Field crop: maize
Growth stage: 2
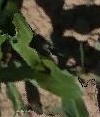
Species: maize